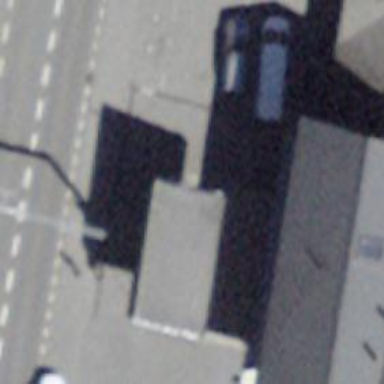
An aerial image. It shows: Fuel station.